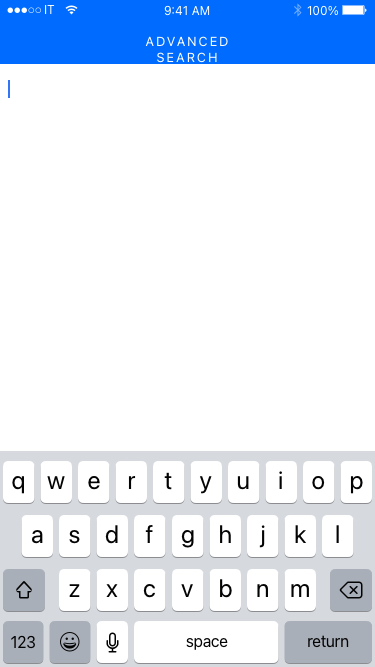
Text in this UI design:
ADVANCED SEARCH
100%
9:41 AM
IT